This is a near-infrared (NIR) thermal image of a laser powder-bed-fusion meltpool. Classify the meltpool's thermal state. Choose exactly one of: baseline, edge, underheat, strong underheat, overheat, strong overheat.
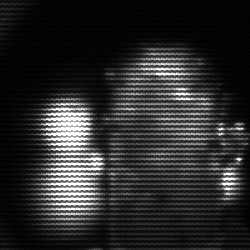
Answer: strong underheat